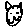
Label: cat